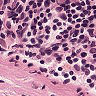
Metastatic tissue present: no